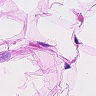
Metastatic tissue present: no